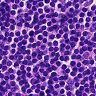
Metastatic tissue present: no